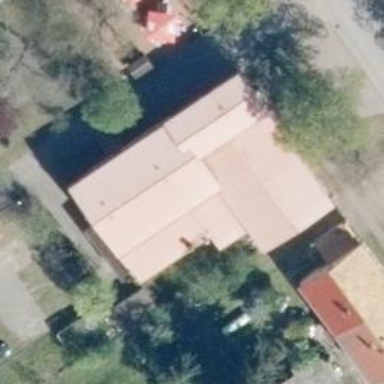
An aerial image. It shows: Restaurant.